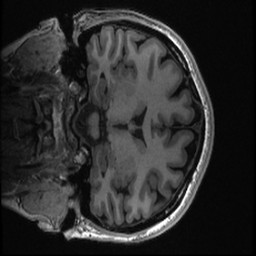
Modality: T1w
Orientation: coronal